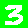
Digit: 3